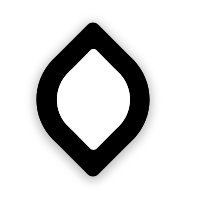
Cursor type: resize_ns
OS/theme: linux-google-cursor
Variant: white